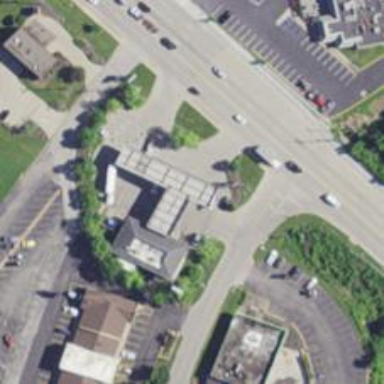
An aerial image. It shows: Convenience shop.